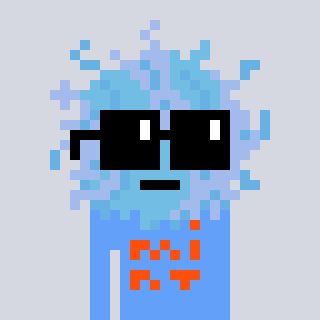
a pixel art character with square black sunglasses, a lint-shaped head and a blue-colored body on a cool background